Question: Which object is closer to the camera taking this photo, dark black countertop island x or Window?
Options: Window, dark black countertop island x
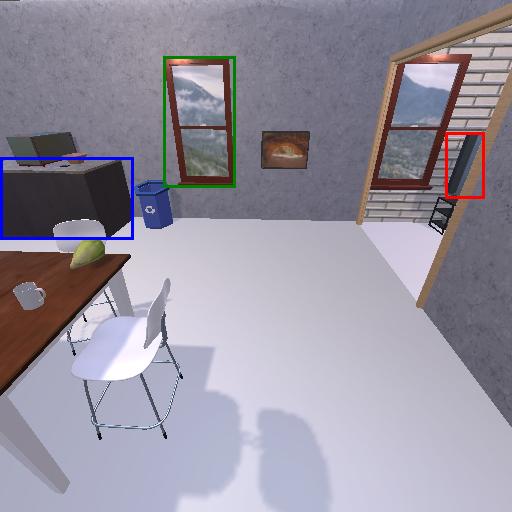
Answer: Window